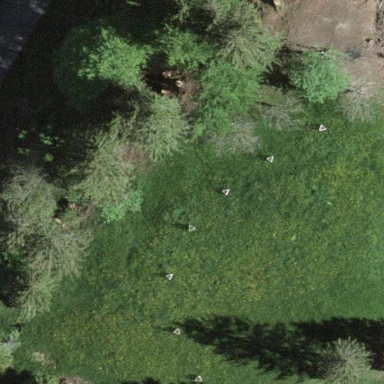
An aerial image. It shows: Forest area.